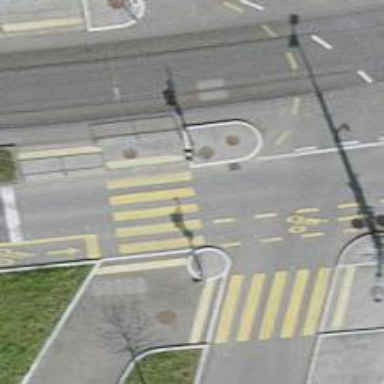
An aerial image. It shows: Kerb barrier.